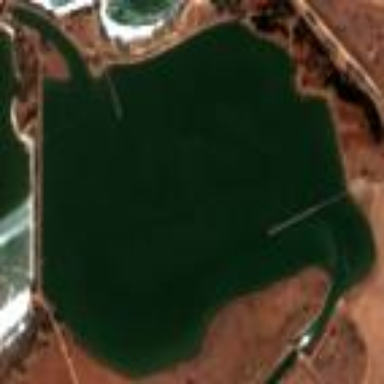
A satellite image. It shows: Cooling reservoir of water.